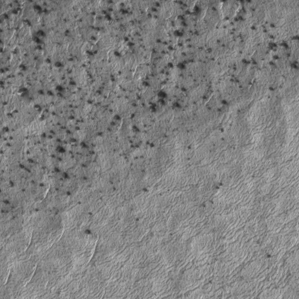
Label: frost